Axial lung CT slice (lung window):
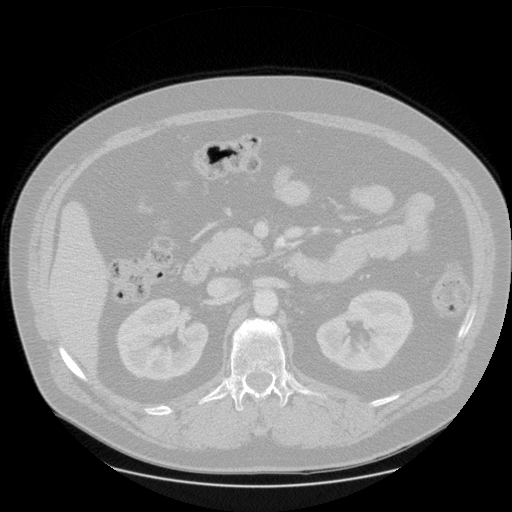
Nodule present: no